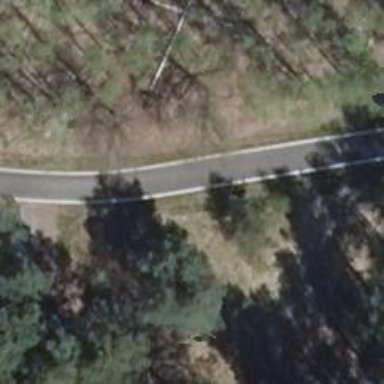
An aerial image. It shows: Well-paved asphalt track suitable for cycling.